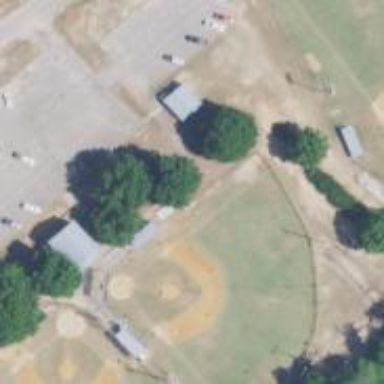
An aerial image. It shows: Baseball pitch for leisure and sports activities.